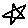
Label: star